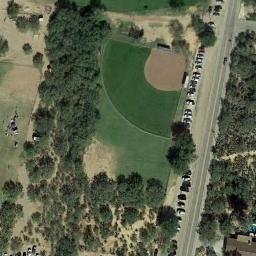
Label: baseball_diamond